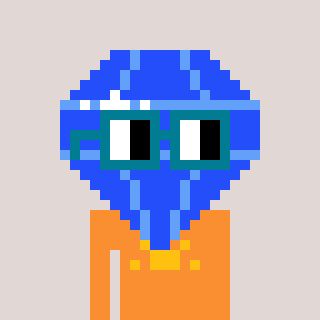
a pixel art character with square dark green glasses, a blue diamond-shaped head and a orange-colored body on a warm background